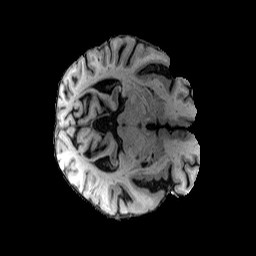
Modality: T1w
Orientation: axial
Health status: healthy